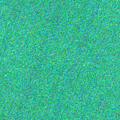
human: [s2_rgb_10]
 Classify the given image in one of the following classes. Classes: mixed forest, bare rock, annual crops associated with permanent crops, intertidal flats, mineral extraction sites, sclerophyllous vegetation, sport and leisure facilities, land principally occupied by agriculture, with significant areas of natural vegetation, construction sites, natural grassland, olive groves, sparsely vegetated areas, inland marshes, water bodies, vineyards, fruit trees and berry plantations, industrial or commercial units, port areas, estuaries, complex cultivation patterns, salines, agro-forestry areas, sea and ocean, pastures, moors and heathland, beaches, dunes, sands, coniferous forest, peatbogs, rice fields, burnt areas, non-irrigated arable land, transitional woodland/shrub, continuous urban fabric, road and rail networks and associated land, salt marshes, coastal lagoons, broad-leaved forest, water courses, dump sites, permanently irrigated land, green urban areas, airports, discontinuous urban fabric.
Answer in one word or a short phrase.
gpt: sea and ocean